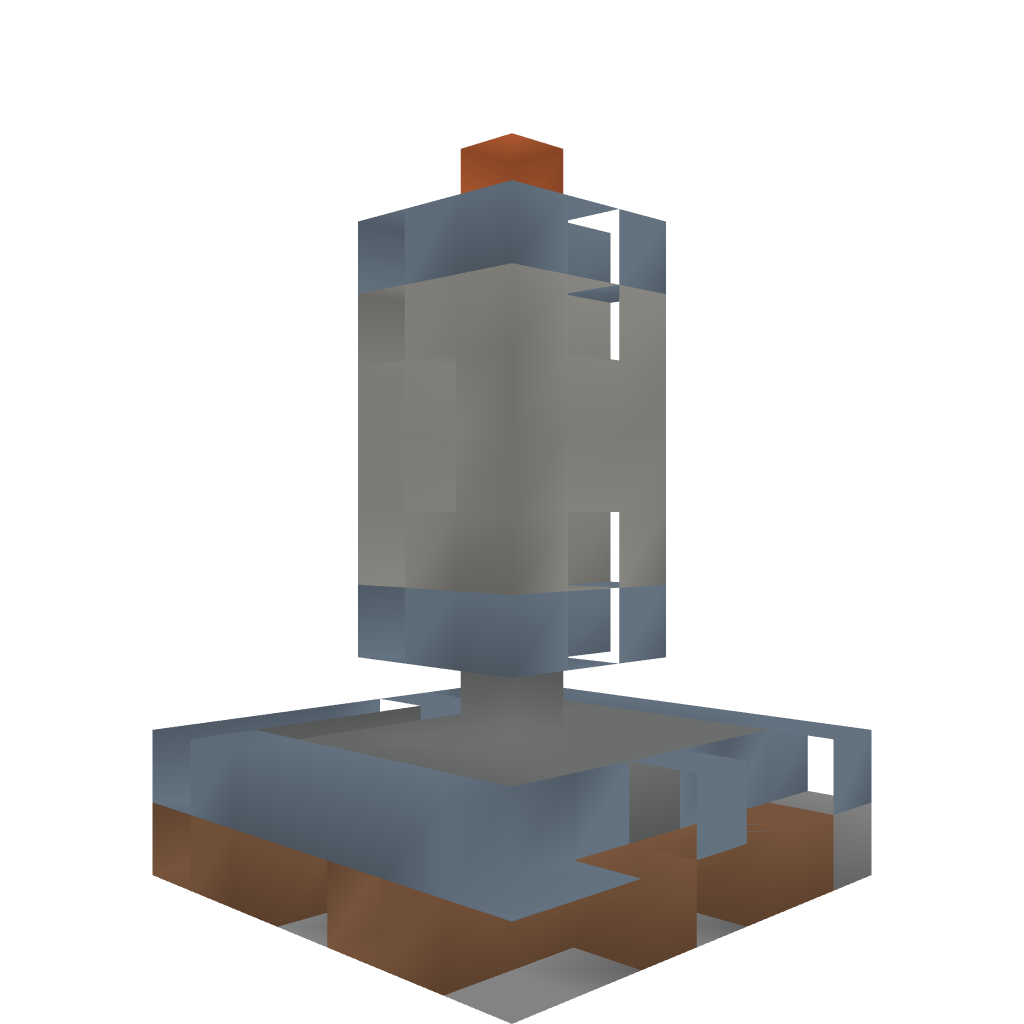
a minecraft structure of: Goblet of Fire